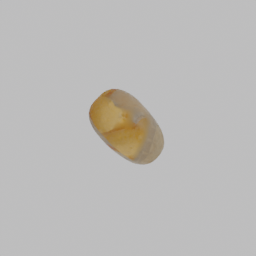
Label: nature